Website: bh-photo
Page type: address-validator
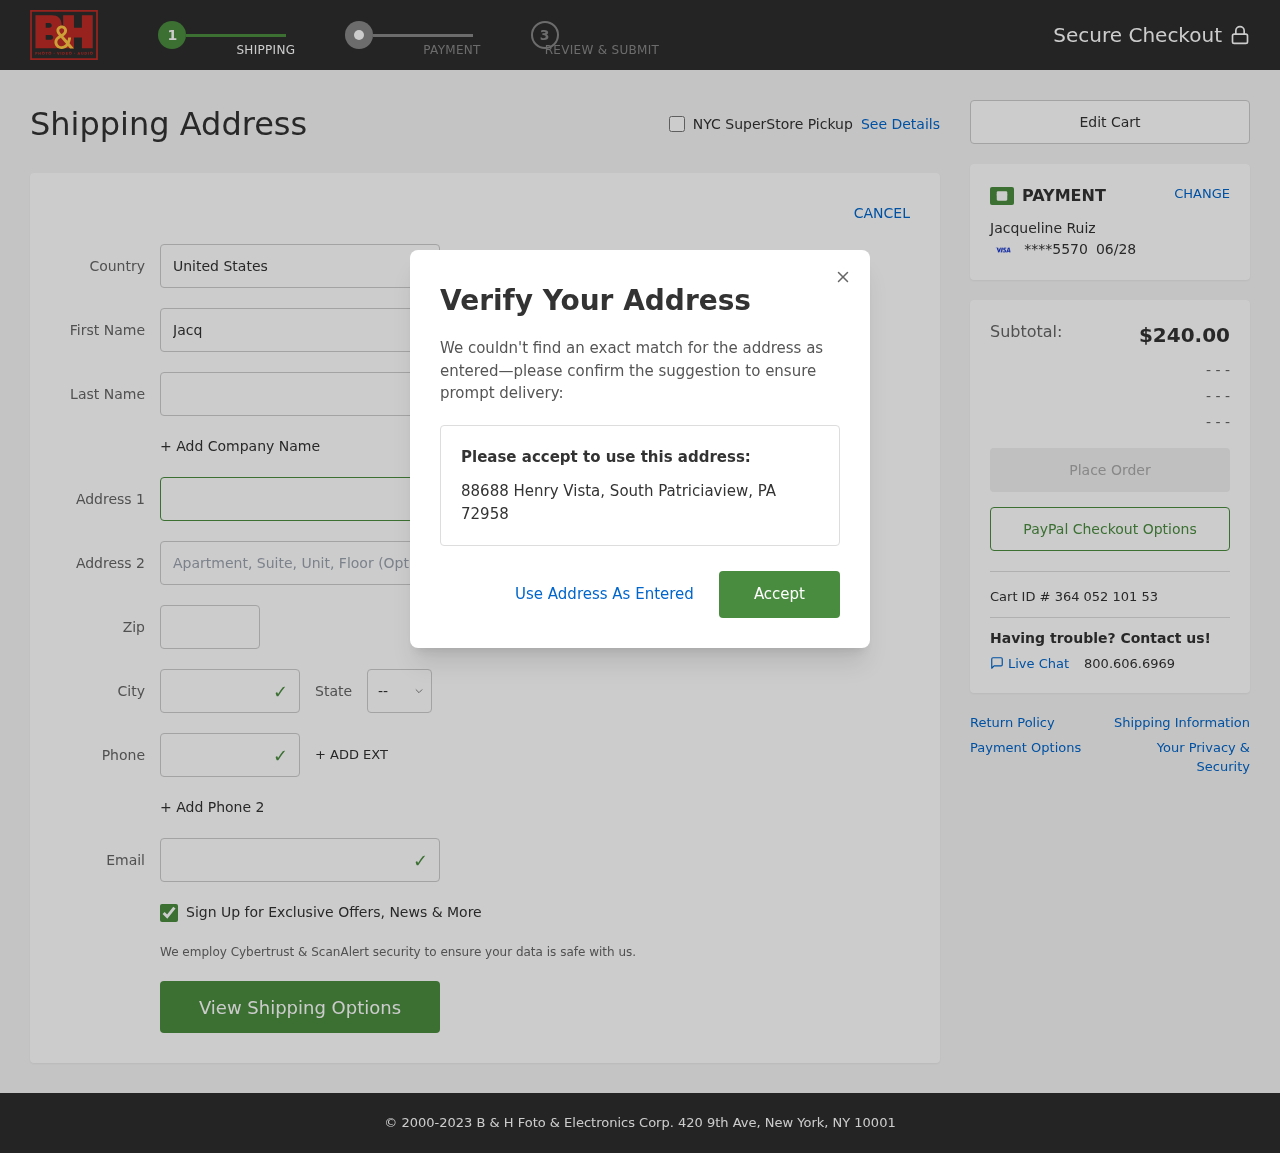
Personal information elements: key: PII_CARD_EXPIRY
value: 06/28
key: PII_CARD_LAST4
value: ****5570
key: PII_CITY
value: South Patriciaview
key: PII_COUNTRY
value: United States
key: PII_EMAIL
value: jacqueline.ruiz@hotmail.com
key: PII_FIRSTNAME
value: Jacqueline
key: PII_FULLNAME
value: Jacqueline Ruiz
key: PII_LASTNAME
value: Ruiz
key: PII_PHONE
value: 7703198650
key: PII_POSTCODE
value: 72958
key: PII_STATE_ABBR
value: PA
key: PII_STREET
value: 88688 Henry Vista
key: PII_CITY_STATE_ZIP
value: South Patriciaview, PA 72958
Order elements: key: ORDER_SUBTOTAL
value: $240.00
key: ORDER_ID
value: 364 052 101 53